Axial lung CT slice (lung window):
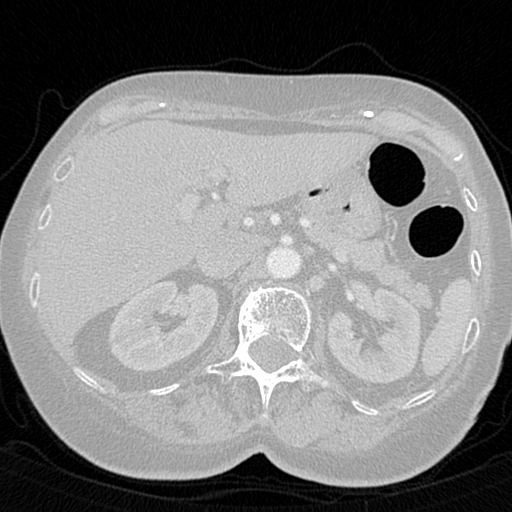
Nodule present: no